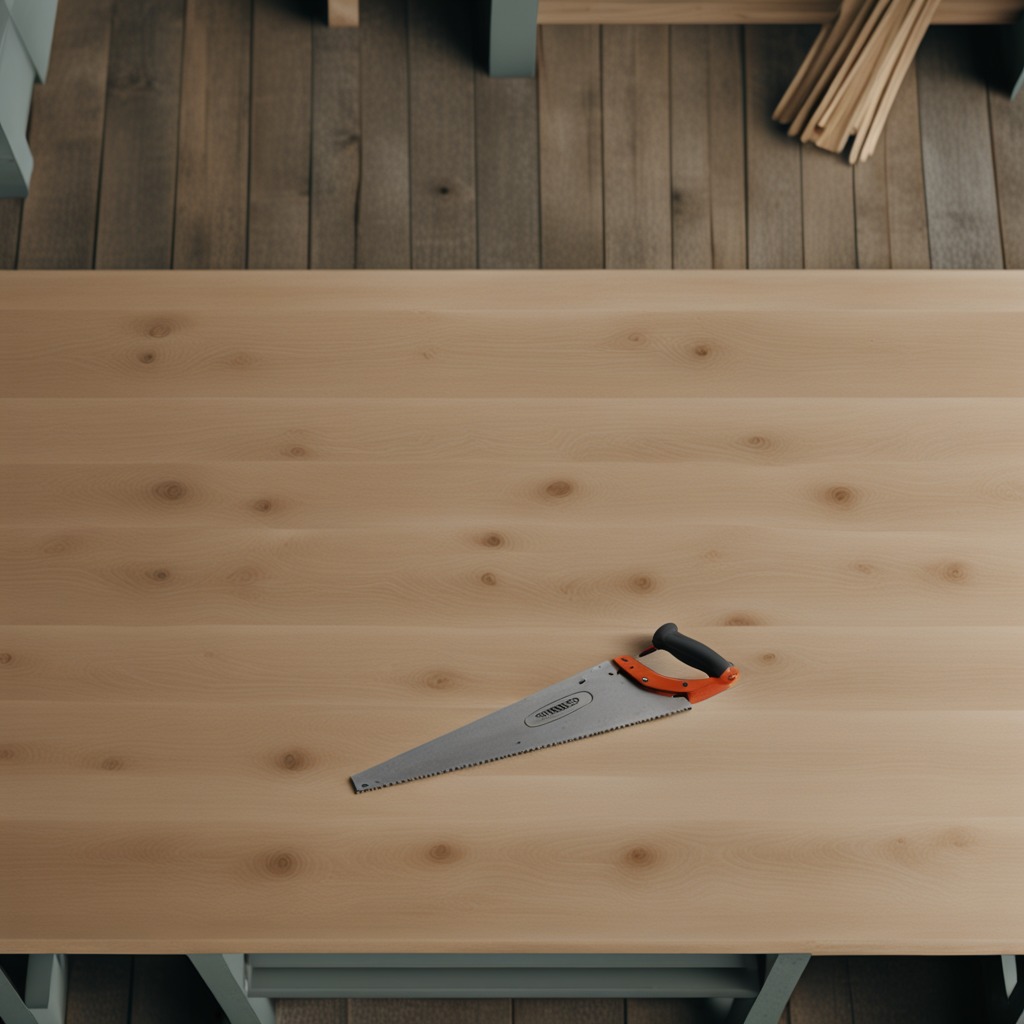
A metal saw is lying on a workbench inside a coastal fishing gear workshop.